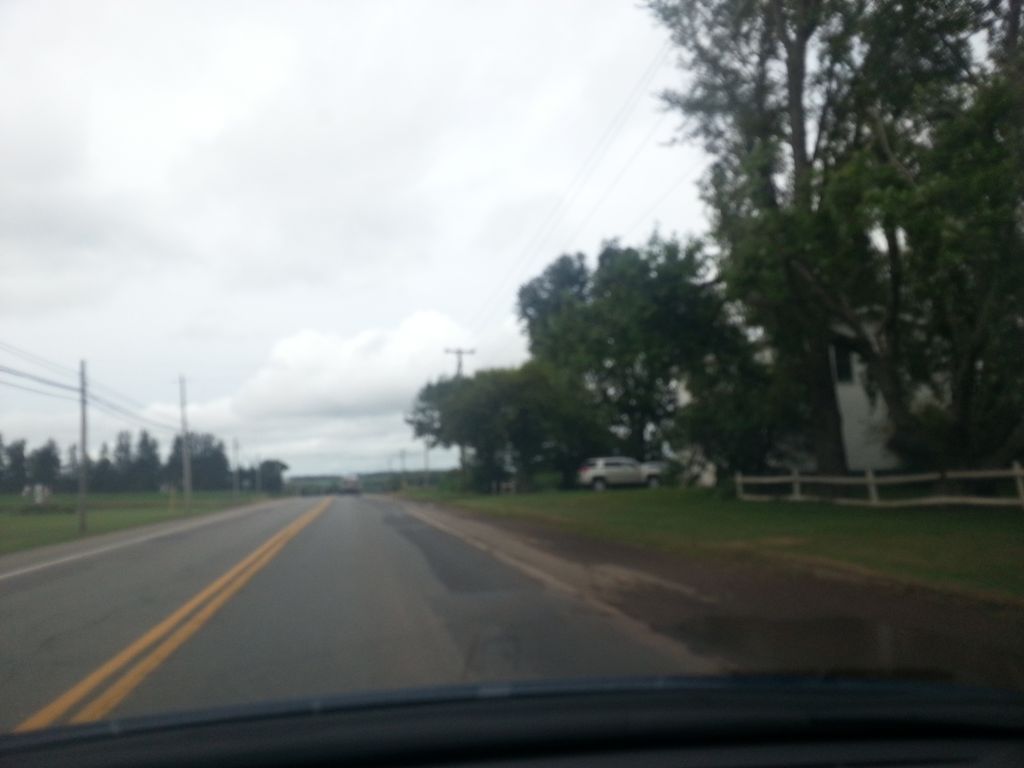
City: charlottetown